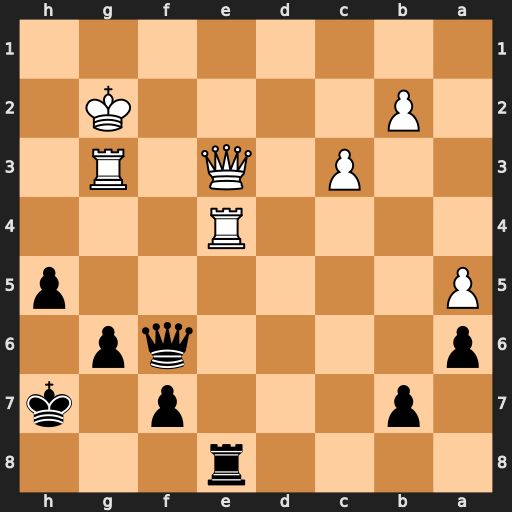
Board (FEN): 4r3/1p3p1k/p4qp1/P6p/4R3/2P1Q1R1/1P4K1/8
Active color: b
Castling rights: -
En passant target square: -
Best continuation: Qc6 Rf3 Rxe4 Rxf7+ Kg8